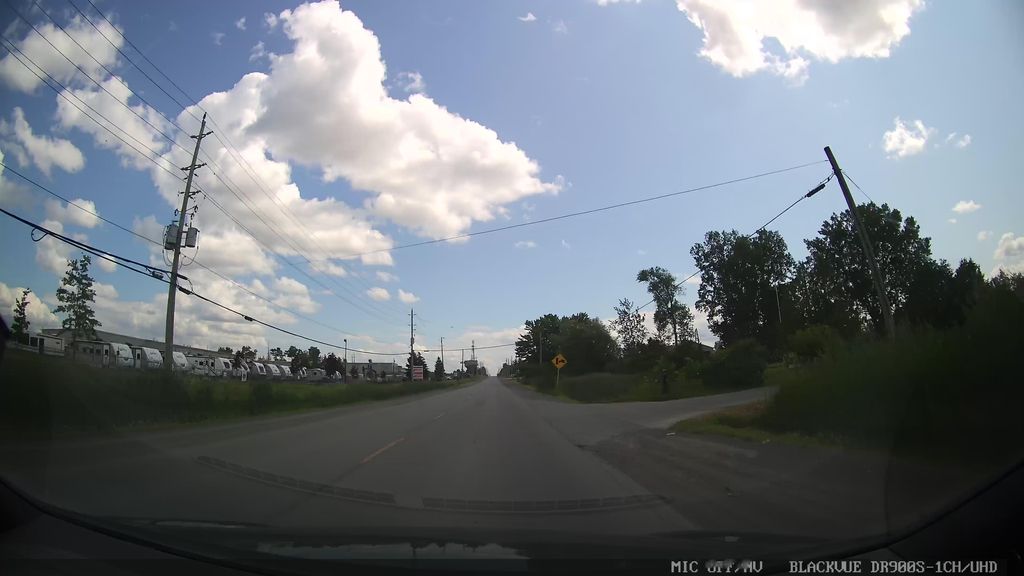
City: ottawa-gatineau